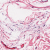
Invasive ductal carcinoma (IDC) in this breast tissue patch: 1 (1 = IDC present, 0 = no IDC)